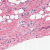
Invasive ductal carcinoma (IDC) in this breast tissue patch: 1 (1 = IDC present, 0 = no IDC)